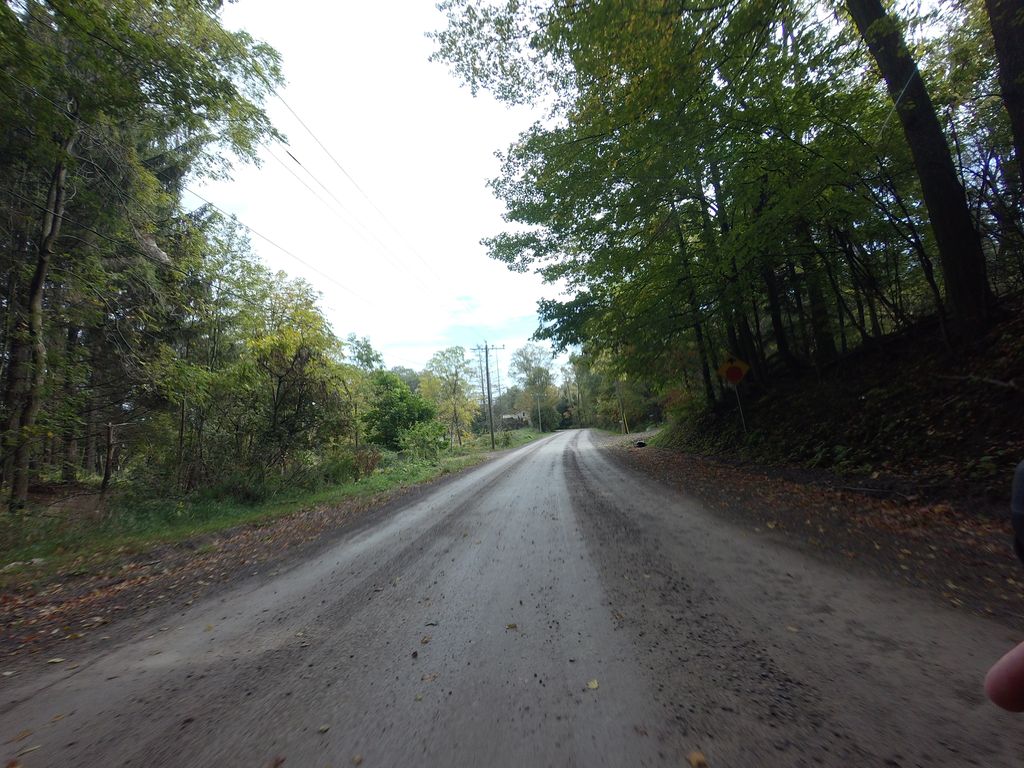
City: hamilton